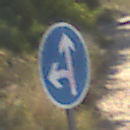
Verkehrszeichen: VorgeschriebeneFahrtrichtungGeradeausOderLinks
Umgebung: Outdoor, Nature
Tageszeit: MorningAfternoon
Wetter: Clear
Licht: Natural
Jahreszeit: NotSpecified
Kontrast: HighContrast